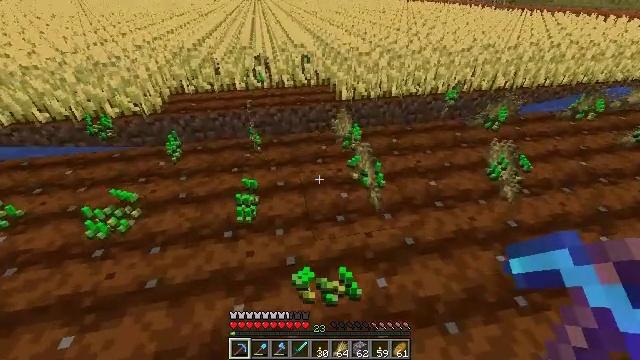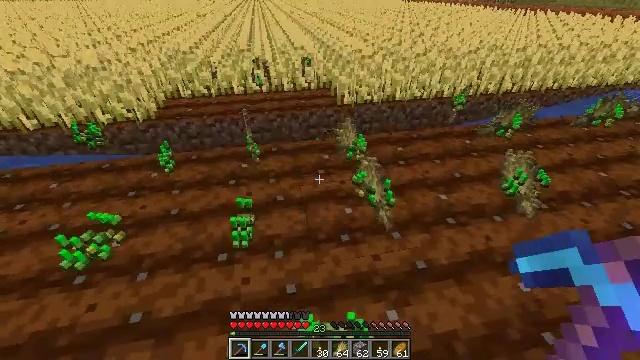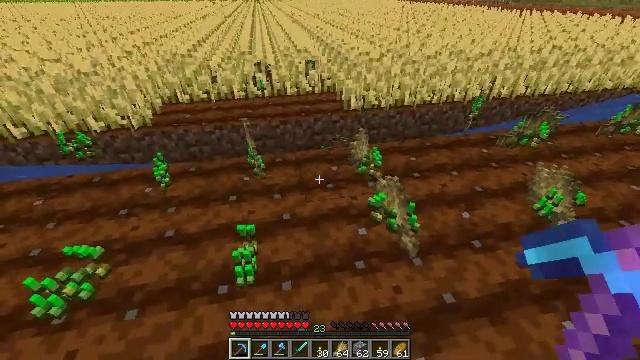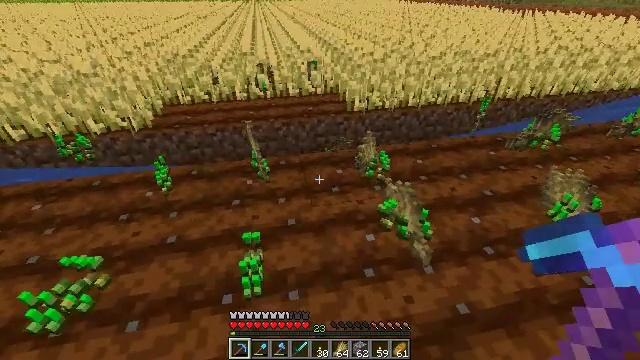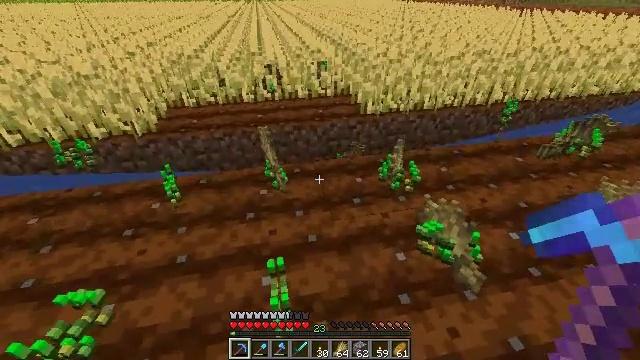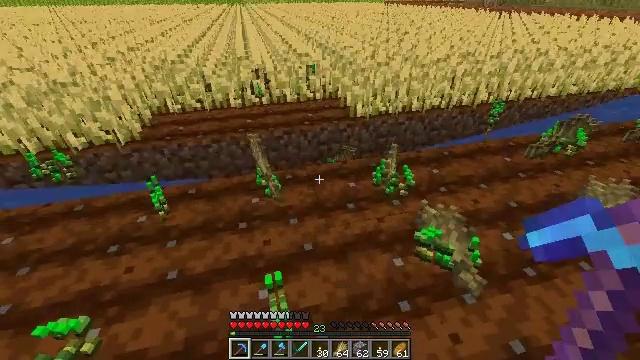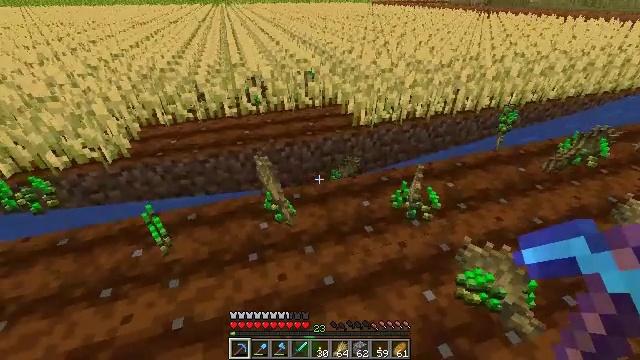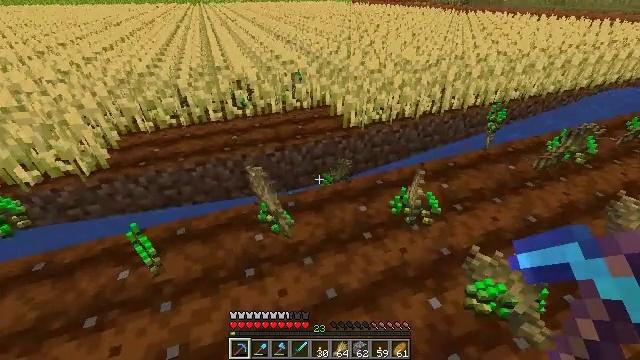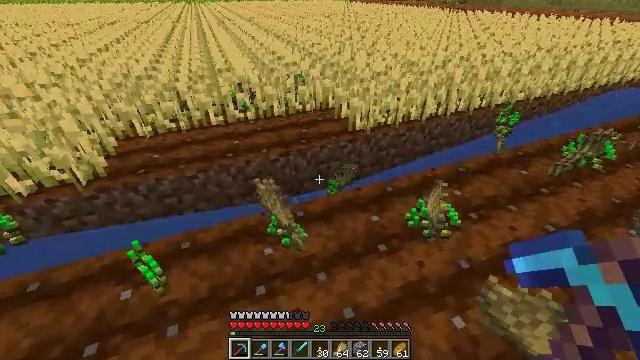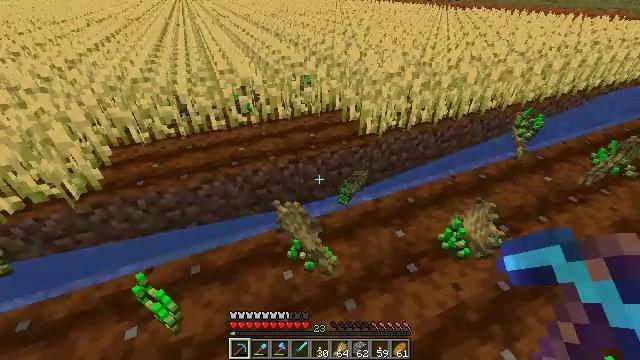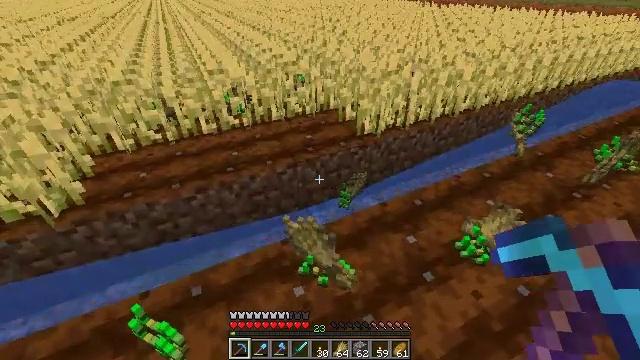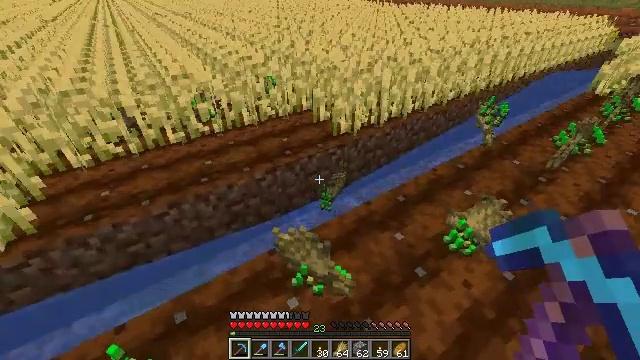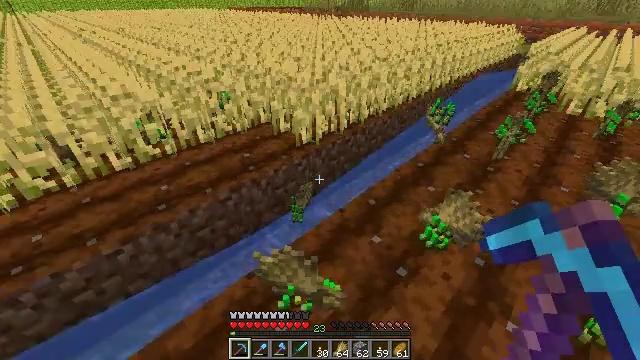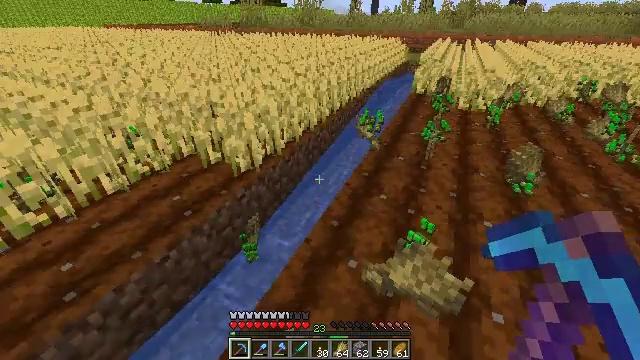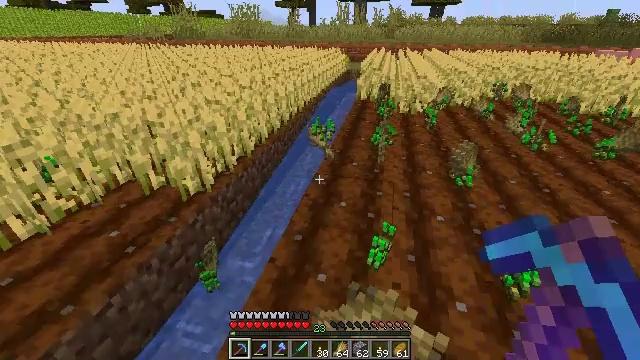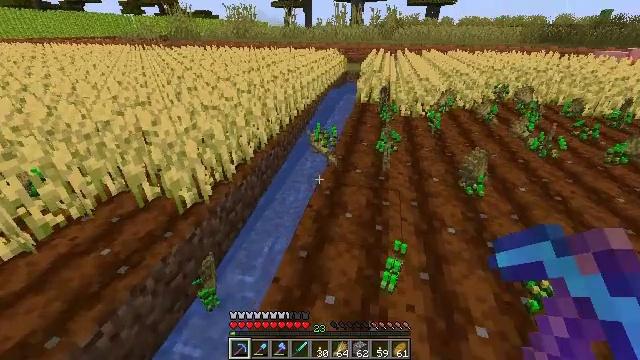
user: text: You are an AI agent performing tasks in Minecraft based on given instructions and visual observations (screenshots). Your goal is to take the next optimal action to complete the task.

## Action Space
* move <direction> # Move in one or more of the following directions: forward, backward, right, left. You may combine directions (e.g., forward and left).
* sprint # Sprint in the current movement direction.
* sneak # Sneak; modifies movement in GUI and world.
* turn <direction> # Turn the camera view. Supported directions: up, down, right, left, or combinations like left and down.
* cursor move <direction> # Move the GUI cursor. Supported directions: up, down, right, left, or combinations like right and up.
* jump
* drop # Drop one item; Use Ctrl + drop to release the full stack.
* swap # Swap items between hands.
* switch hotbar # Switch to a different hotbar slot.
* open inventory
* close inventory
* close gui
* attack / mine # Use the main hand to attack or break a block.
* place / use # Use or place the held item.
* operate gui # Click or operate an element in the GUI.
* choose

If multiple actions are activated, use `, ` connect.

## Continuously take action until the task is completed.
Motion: motion action
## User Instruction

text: Break the mature wheat plants.
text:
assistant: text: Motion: move forward
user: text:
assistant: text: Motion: move forward and move left
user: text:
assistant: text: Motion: move forward and move left
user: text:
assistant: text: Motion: move forward and move left
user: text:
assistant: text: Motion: move forward and move left, turn right
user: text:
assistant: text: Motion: move forward and move left, turn right
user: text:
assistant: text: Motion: move forward and move left, turn right
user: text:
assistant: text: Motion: move forward and move left
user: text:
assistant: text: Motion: move forward and move left, turn right
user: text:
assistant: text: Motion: move forward and move left, turn right
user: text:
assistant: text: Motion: move forward and move left, turn right
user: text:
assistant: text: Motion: move forward and move left, turn right and up
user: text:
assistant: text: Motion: move forward, turn right and up
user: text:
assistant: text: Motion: move forward, turn right and up
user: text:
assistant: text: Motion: move forward
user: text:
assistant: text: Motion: move forward
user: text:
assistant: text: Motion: move forward
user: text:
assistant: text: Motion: move forward
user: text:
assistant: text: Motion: move forward, turn right
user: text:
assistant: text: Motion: move forward, turn right
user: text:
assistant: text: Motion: move forward, turn right
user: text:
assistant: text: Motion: move forward, turn right
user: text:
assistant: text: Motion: move forward, turn right
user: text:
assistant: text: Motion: move forward
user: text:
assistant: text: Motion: move forward, turn right
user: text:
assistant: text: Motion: move forward
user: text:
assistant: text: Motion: move forward
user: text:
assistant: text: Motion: move forward, turn right
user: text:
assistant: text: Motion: move forward, turn right and down
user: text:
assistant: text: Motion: move forward, turn right and down